Field crop: maize
Growth stage: 1
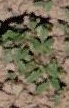
Species: convolvulus